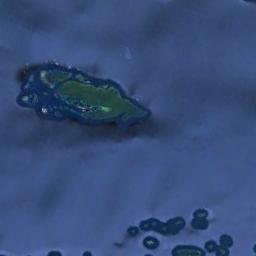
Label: island